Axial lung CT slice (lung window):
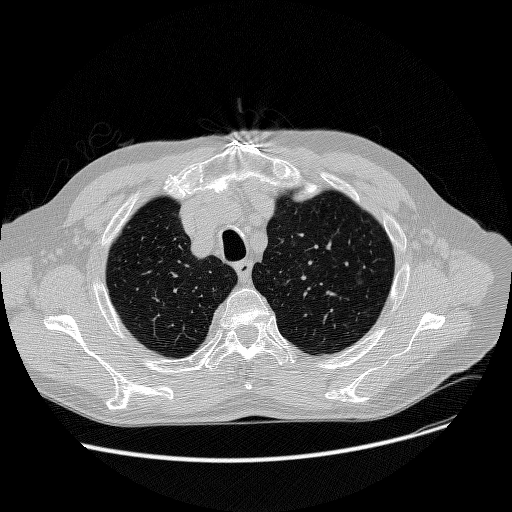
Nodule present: no